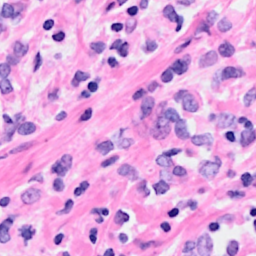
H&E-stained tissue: Breast